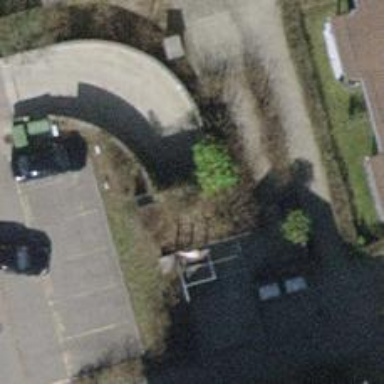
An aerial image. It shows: Parking entrance.